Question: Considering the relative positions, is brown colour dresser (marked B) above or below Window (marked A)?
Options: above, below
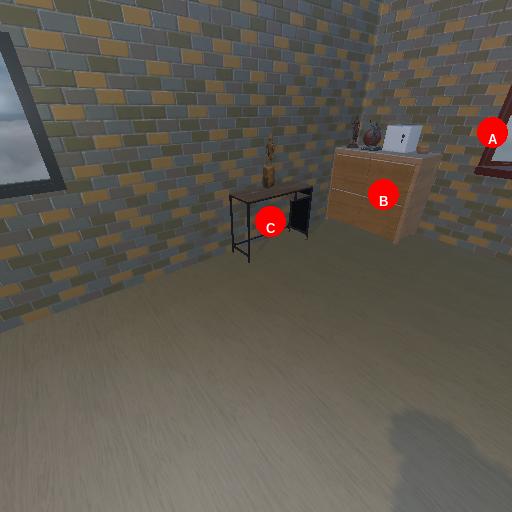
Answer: above